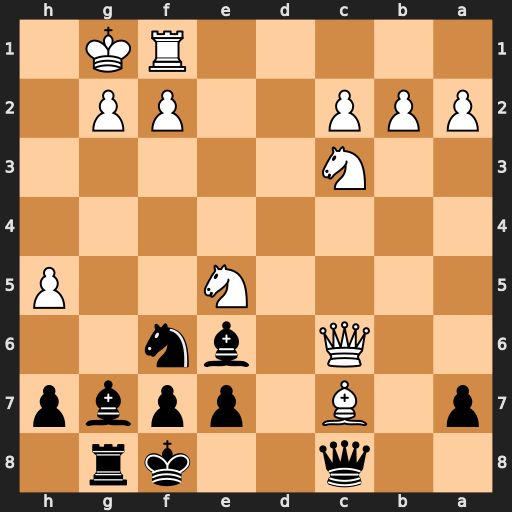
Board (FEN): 2q2kr1/p1B1ppbp/2Q1bn2/4N2P/8/2N5/PPP2PP1/5RK1
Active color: b
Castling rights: -
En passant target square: -
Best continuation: Ne8 Rd1 Qxc7 Qxc7 Nxc7